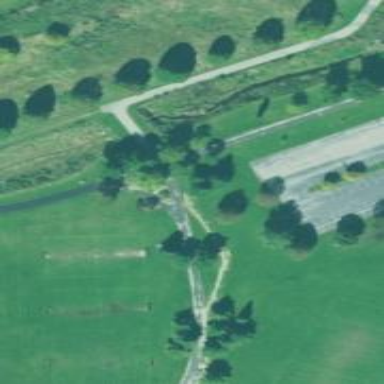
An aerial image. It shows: Asphalt path.